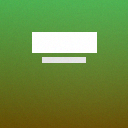
Screen state: on